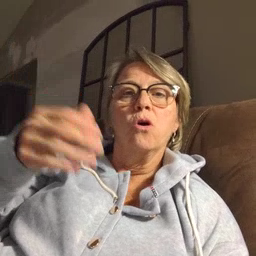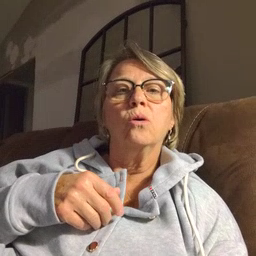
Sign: there